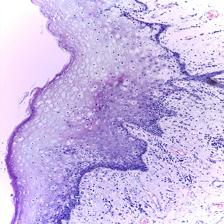
Diagnosis: Normal